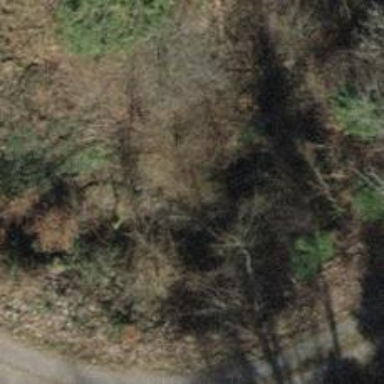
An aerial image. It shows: Culvert tunnel.